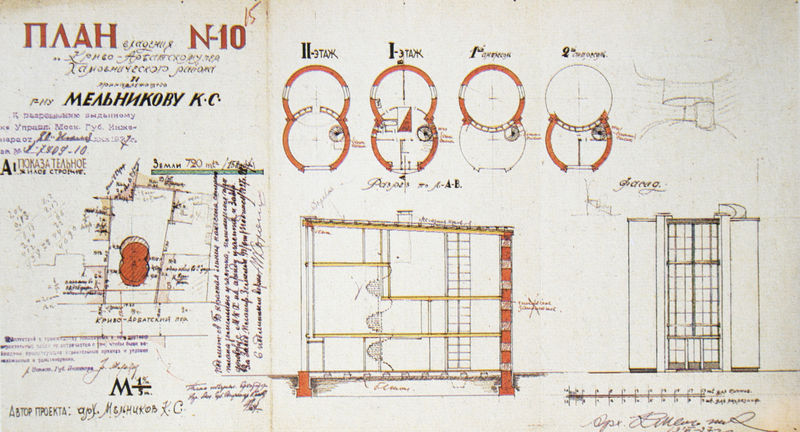
Titel: Melnikow-Haus in Moskau
Künstler: Konstantin Melnikow
Standort: Moskau
Institution: Architekturgeschichtliches Archiv
Schlagwörter: skizze, gebäude, haus, architektur, plan, russisch, grundriss, kyrillisch, drundriss